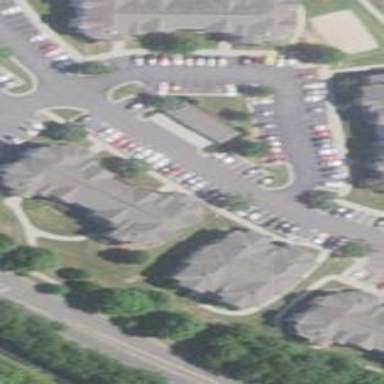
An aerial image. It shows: Image showing building with apartments.